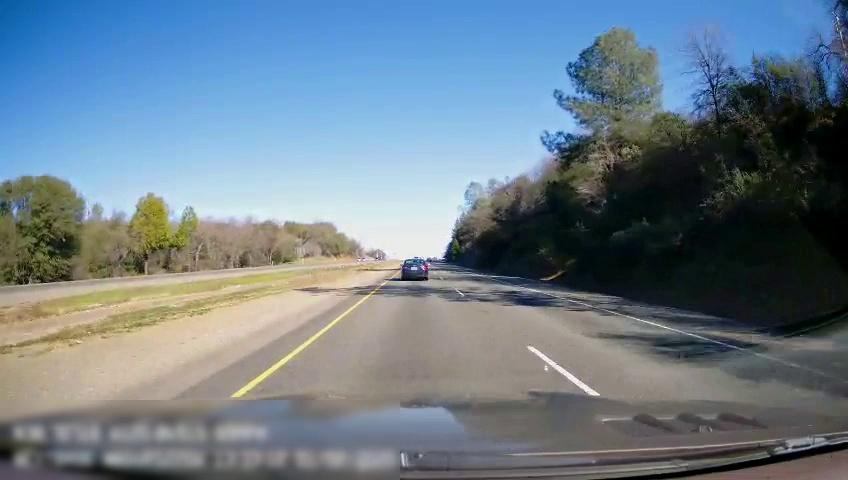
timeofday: Day
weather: Sunny
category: Drivable Space
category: Drivable Space
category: Vehicles | Car
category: Lanes | Current Lane
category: Lanes | Current Lane
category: Lanes | Alternate Lane